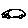
Label: car